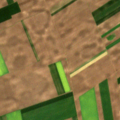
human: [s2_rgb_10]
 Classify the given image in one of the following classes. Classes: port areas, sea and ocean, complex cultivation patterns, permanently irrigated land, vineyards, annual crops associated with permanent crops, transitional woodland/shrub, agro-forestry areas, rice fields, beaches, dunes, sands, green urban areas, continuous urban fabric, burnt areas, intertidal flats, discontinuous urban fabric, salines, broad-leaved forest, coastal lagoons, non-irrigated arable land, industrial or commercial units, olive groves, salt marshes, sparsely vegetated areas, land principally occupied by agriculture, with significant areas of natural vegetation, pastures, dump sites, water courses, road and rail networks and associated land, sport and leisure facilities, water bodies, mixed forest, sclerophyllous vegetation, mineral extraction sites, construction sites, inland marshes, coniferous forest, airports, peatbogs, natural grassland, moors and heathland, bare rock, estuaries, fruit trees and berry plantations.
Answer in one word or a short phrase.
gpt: non-irrigated arable land